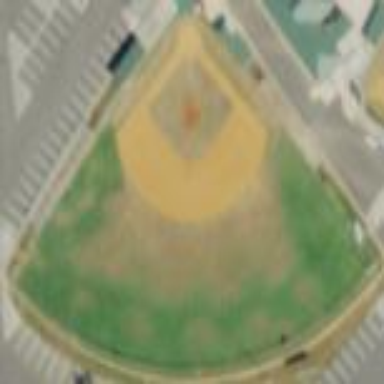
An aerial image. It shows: Baseball pitch for leisure land.